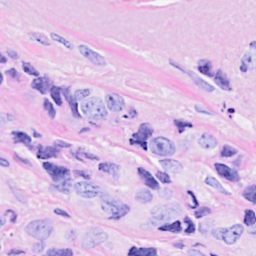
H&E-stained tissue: Breast